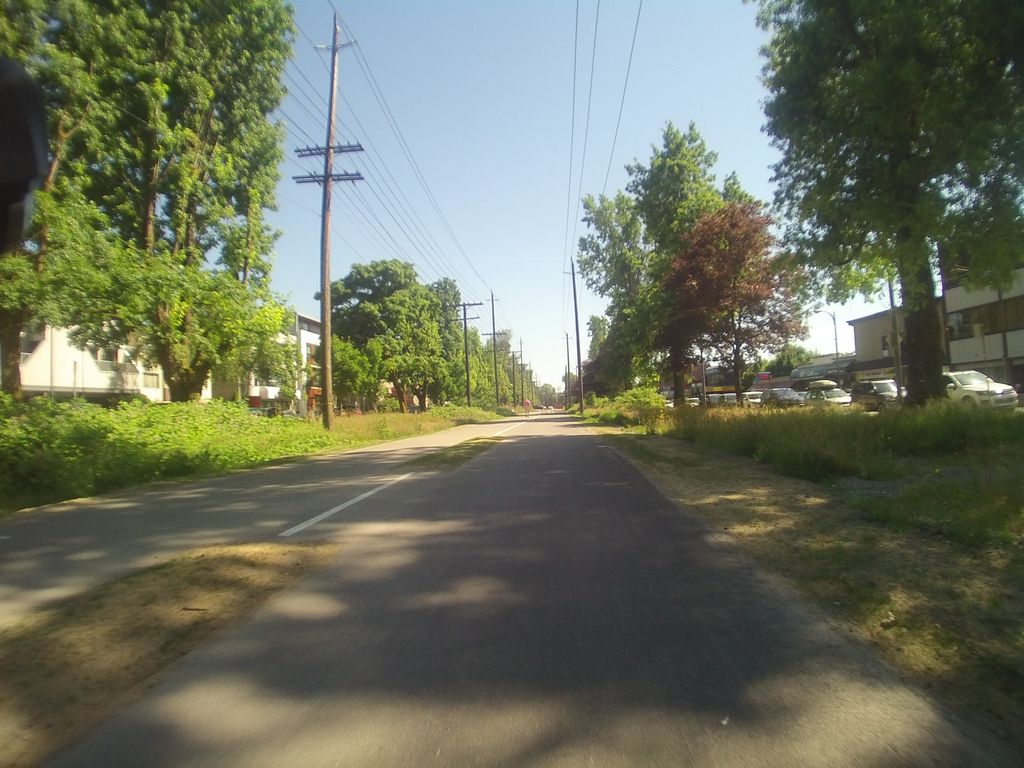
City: vancouver